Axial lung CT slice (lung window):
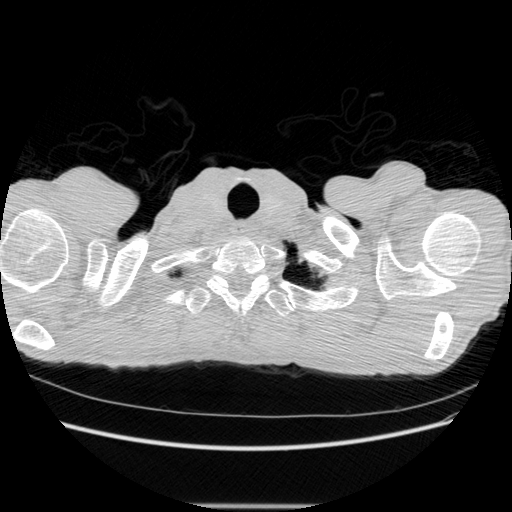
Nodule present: no